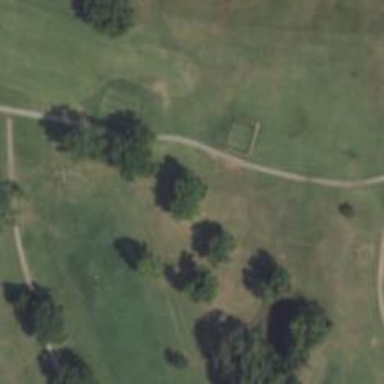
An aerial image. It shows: Golf tee on grassy land.